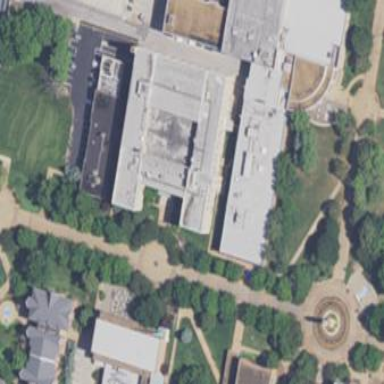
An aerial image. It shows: View of university building.